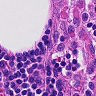
Metastatic tissue present: no